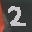
Label: 2